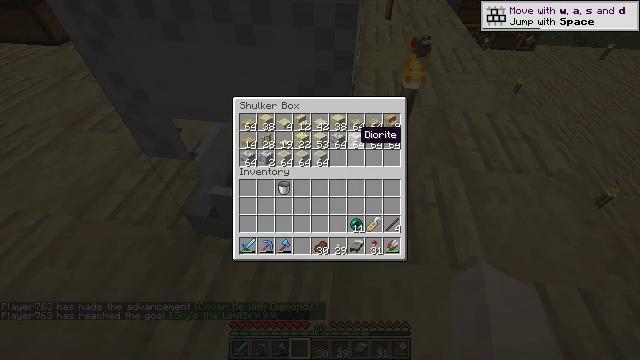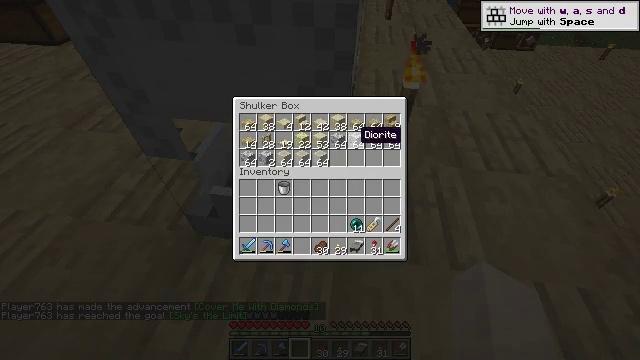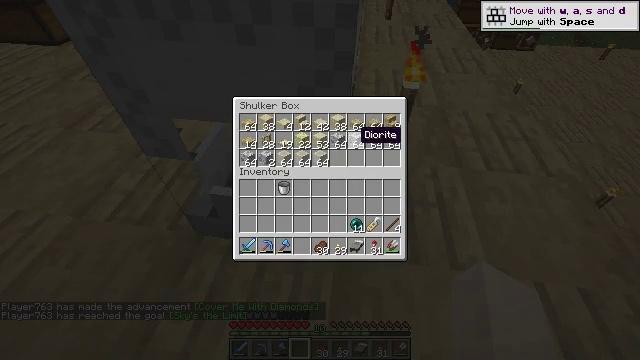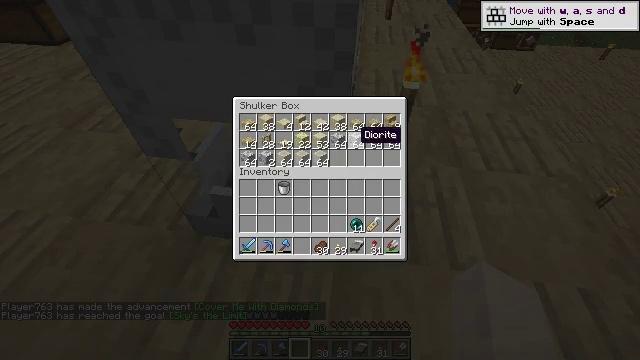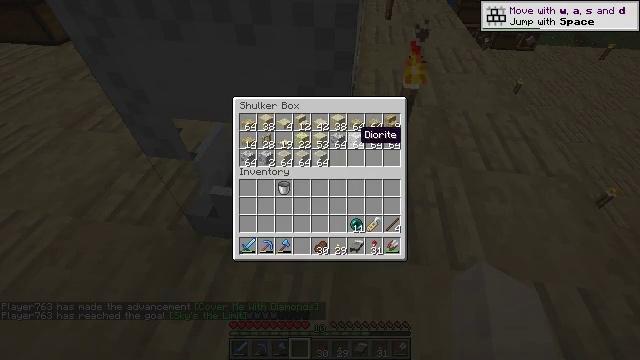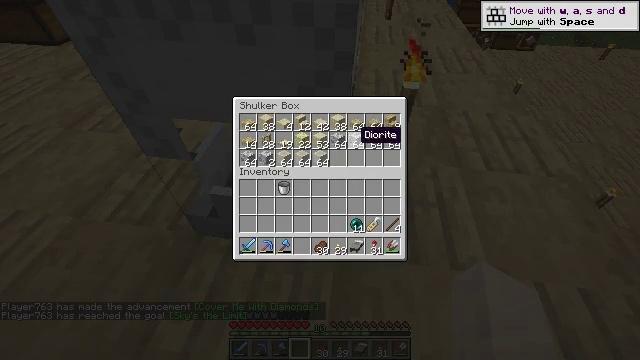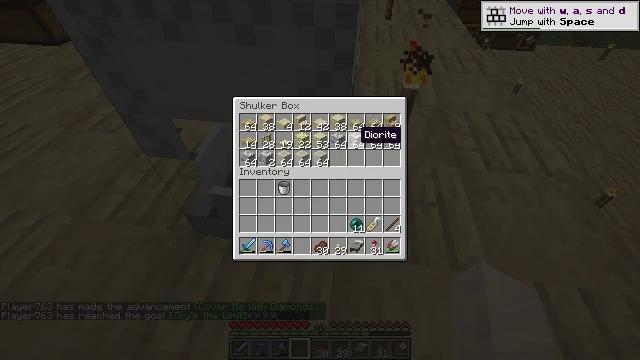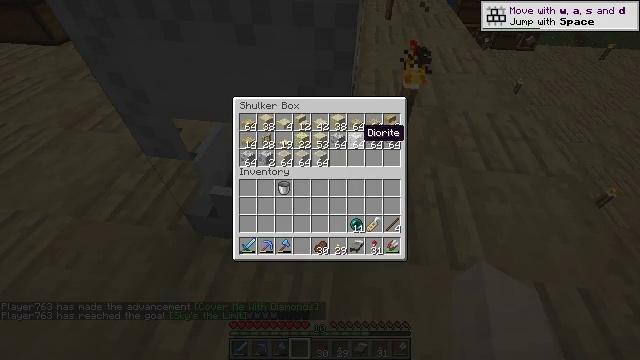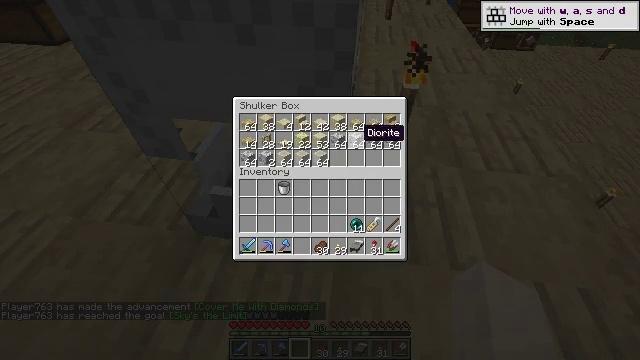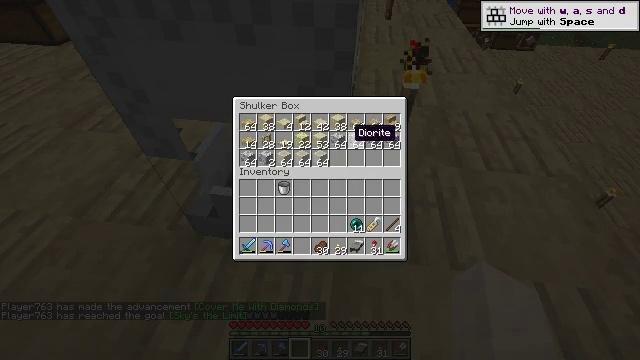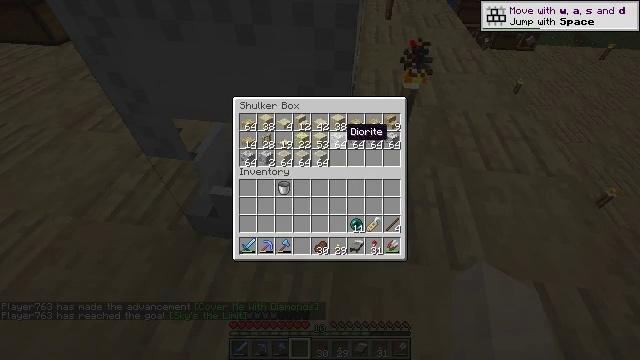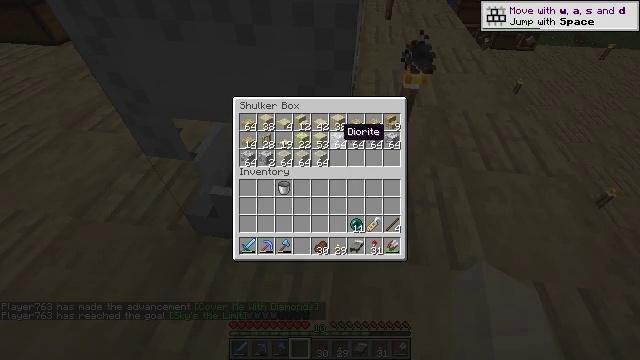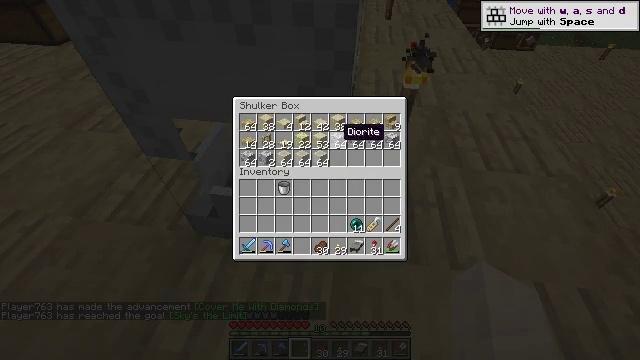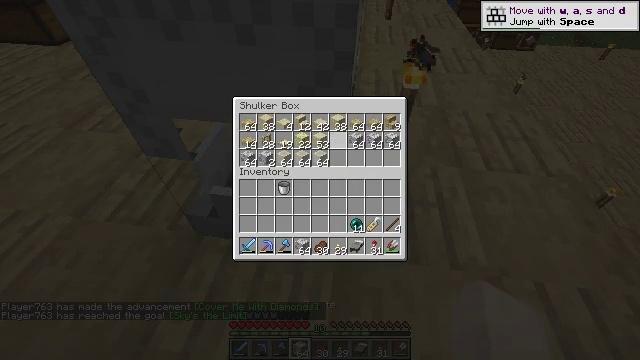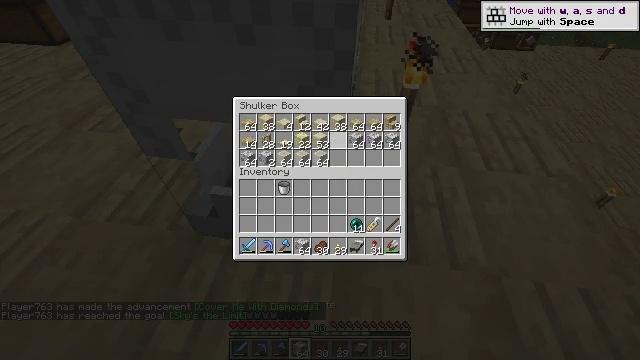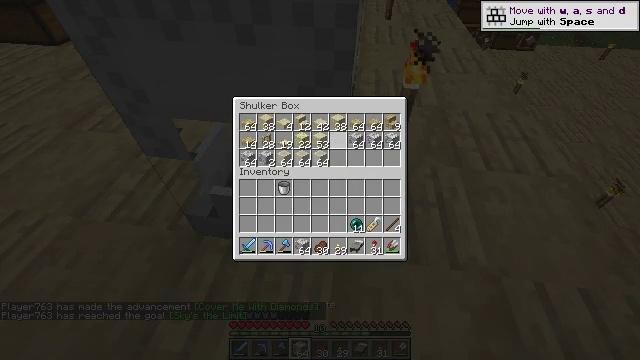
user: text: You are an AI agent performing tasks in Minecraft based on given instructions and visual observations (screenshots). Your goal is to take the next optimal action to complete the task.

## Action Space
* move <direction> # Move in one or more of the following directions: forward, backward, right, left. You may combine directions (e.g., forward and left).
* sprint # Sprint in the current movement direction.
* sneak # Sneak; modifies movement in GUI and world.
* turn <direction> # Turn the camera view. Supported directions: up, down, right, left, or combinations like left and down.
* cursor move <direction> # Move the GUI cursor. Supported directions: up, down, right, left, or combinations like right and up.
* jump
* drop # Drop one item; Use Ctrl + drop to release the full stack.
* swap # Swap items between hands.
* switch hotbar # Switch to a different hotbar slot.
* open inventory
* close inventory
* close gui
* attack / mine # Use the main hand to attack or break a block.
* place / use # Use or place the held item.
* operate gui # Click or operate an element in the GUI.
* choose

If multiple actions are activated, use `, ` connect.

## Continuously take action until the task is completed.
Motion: motion action
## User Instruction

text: Convert diorite into polished diorite in the crafting menu.
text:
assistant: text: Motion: no_op
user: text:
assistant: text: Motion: no_op
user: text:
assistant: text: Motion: no_op
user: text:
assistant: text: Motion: no_op
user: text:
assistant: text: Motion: no_op
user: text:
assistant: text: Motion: no_op
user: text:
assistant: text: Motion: no_op
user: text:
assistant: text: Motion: no_op
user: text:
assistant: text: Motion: cursor move left
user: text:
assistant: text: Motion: cursor move left
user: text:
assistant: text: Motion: no_op
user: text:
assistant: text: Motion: sneak
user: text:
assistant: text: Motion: sneak, operate gui
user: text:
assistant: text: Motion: sneak, operate gui
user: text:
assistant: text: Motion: sneak
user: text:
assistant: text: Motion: sneak, operate gui
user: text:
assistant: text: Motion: sneak, operate gui
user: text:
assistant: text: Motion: sneak
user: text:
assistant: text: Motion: no_op
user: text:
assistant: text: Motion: no_op
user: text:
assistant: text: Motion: close gui
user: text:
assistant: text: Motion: open inventory
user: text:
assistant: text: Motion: open inventory
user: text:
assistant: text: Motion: no_op
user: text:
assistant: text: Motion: cursor move left
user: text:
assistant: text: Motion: sneak, cursor move left
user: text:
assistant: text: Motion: sneak, cursor move left and up
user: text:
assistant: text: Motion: sneak, cursor move left and up
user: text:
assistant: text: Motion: sneak, cursor move left
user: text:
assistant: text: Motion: sneak